Question: I'm building a menu in my WinForm app and i was doing something like :
'''
MenuItem[] items = new MenuItem[] { };
'''
And after :
'''
for (int namesIndex = 0; namesIndex < menuNames.Length; namesIndex++)
{
MenuItem item = new MenuItem(menuNames[namesIndex]);
for (int entriesIndex = 0; entriesIndex < menuEntries.GetLength(1); entriesIndex++)
{
item.MenuItems.Add(menuEntries[namesIndex, entriesIndex]);
}
items[namesIndex] = item;
}
'''
And an IndeOutOfRangeException is thrown :

After this annoying exception i modified the array declaration with this :
'''
MenuItem[] items = new MenuItem[] { null };
'''
and everything works like a charm.
And now the question :
Thanks alot
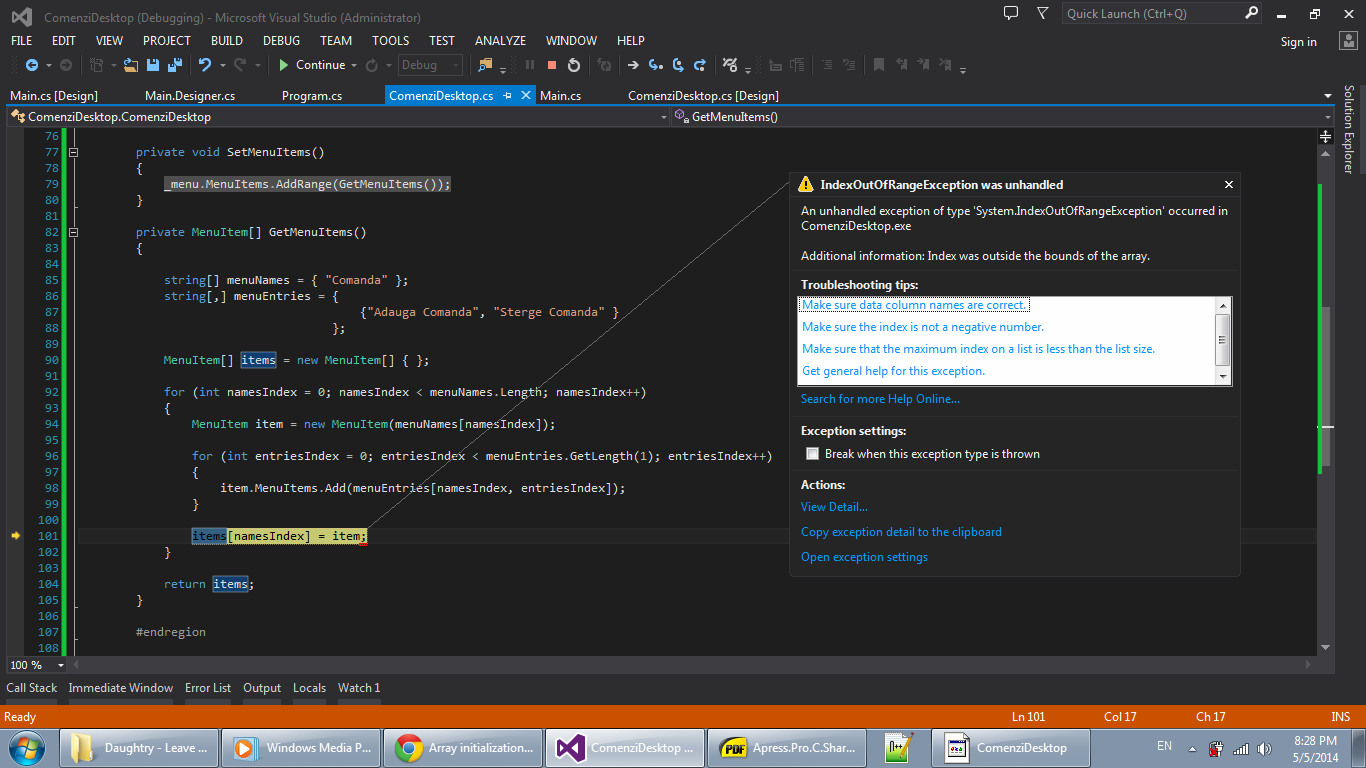
Answer: You're using array initializers to construct the array, so the length of the array will be given by the data you provide.
The first example declares an array with a length of zero as you don't provide any elements. I.e. it cannot contain any elements.
The second example declares an array of length one.